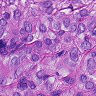
Metastatic tissue present: yes